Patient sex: M
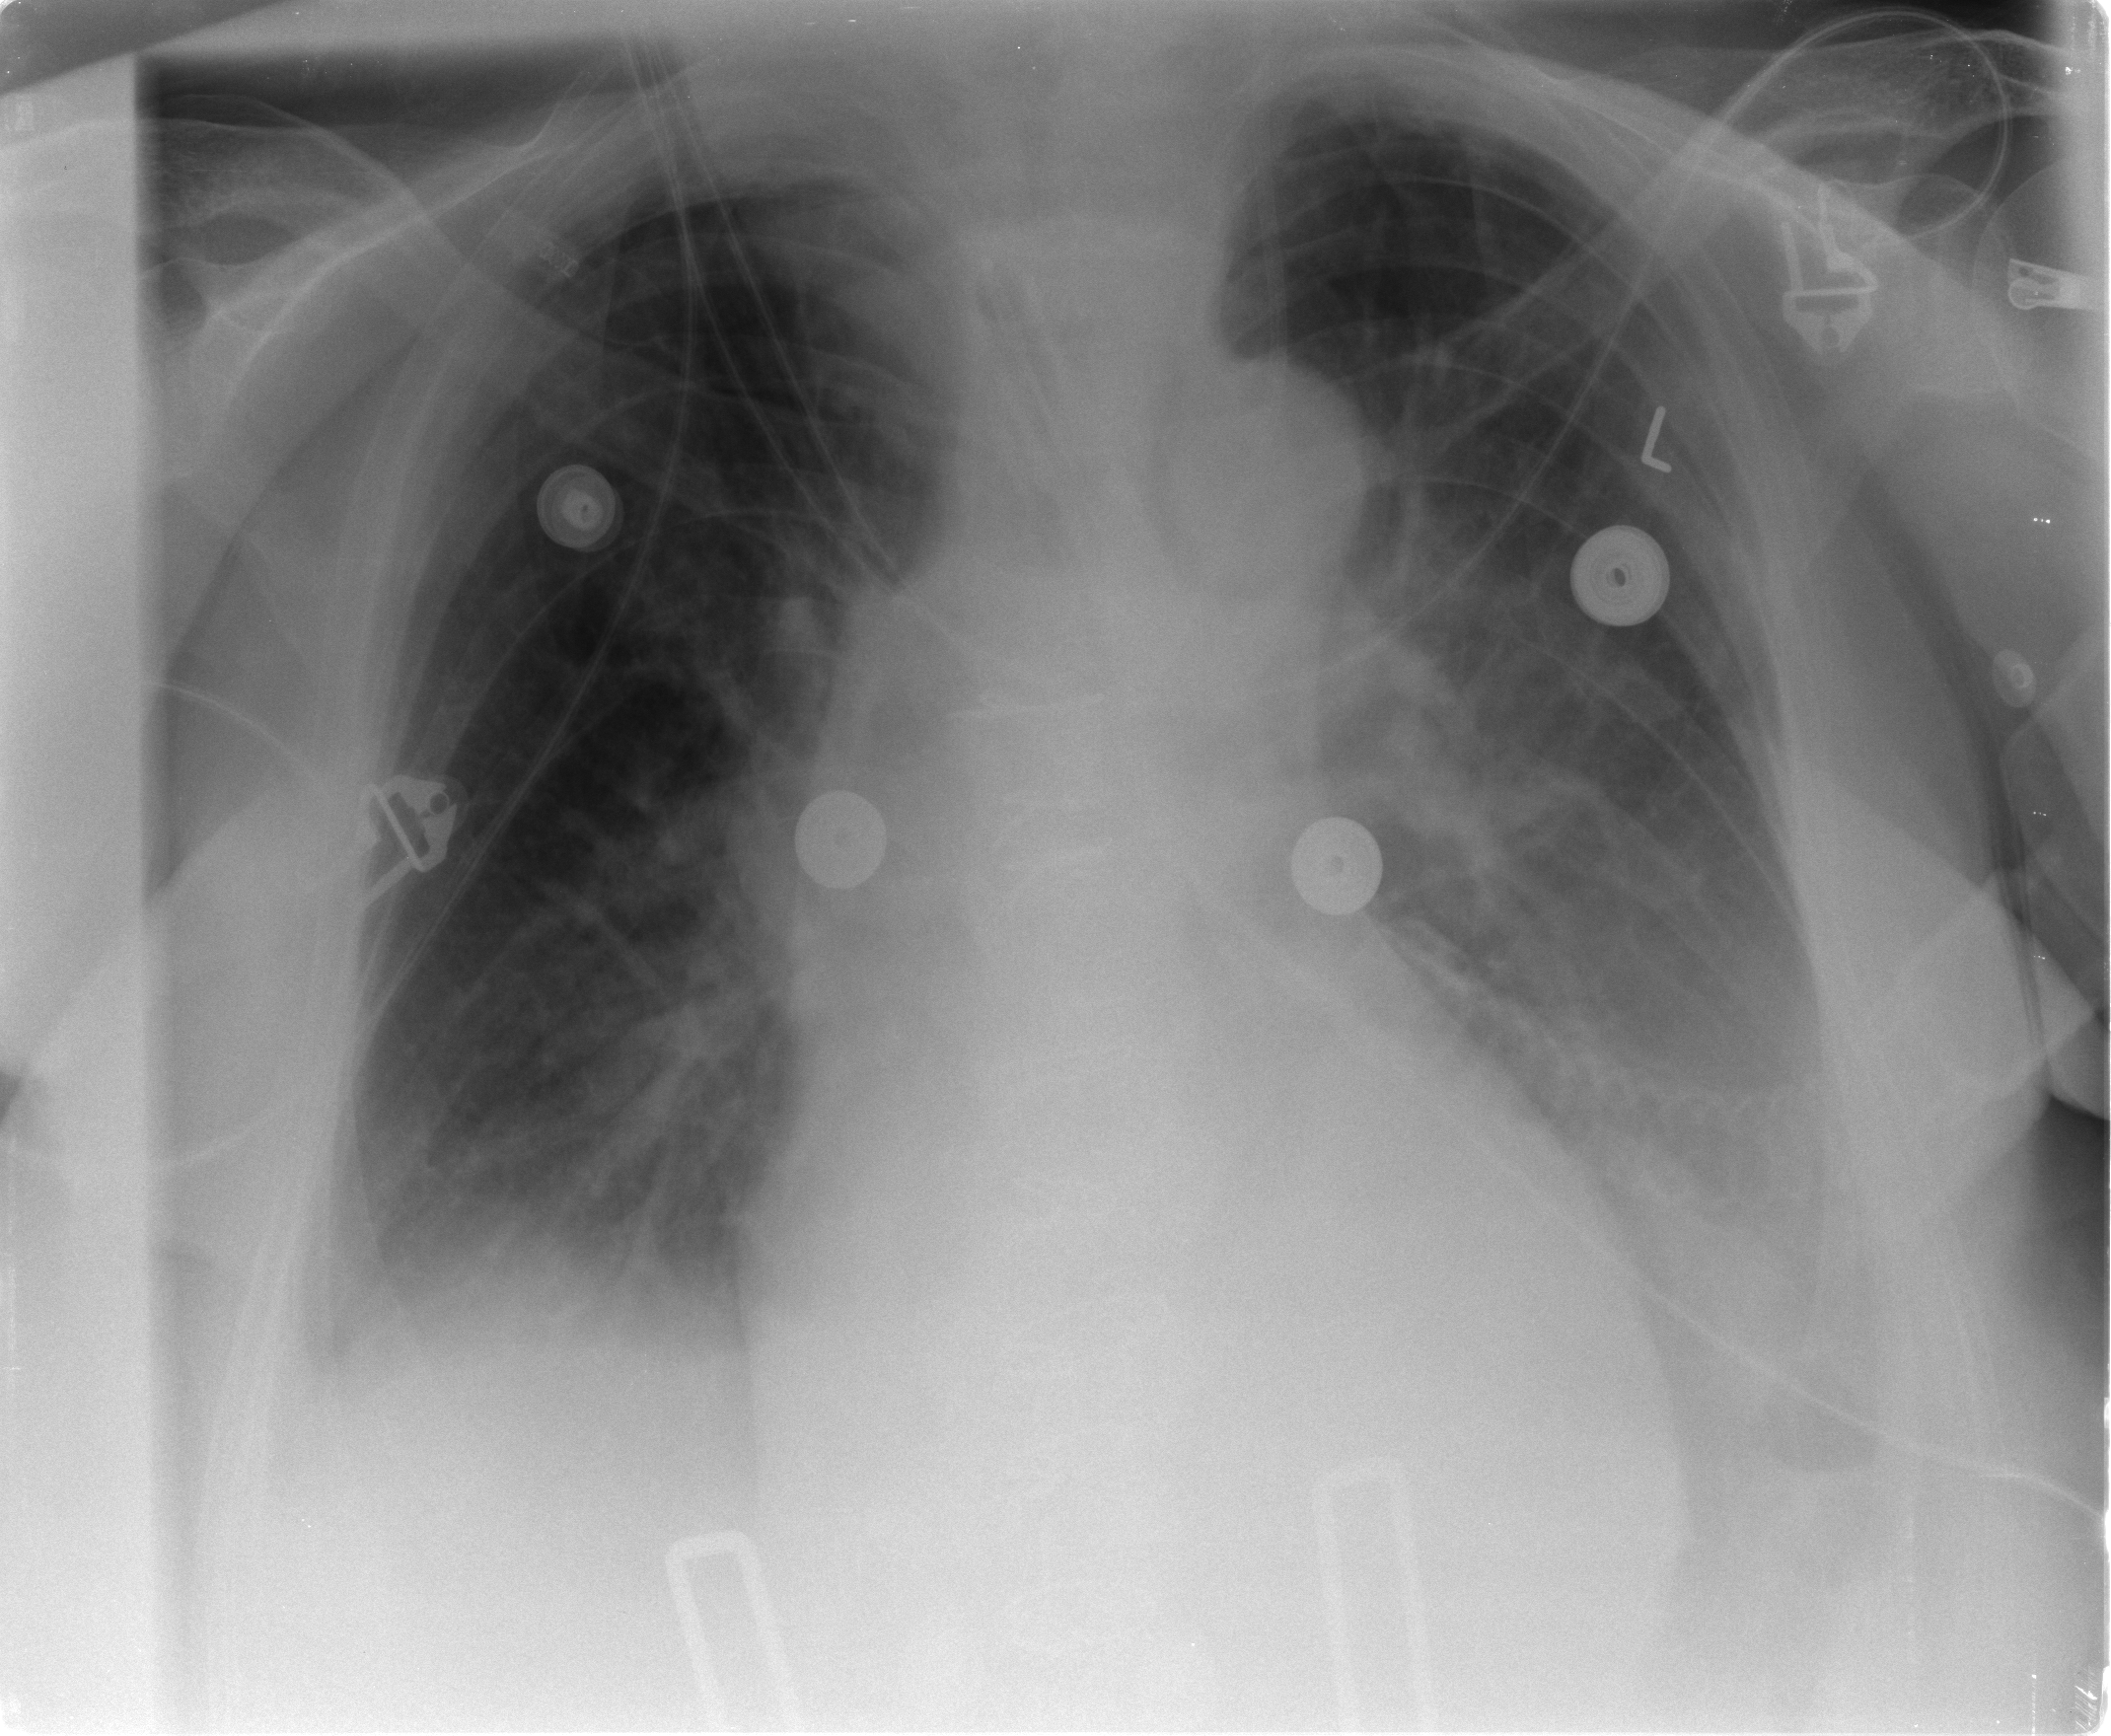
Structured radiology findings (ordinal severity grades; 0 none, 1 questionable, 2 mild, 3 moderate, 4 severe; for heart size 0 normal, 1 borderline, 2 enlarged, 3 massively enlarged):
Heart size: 0
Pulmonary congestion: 2
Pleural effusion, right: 2
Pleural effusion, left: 2
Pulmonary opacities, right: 0
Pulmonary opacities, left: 0
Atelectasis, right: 2
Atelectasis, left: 2